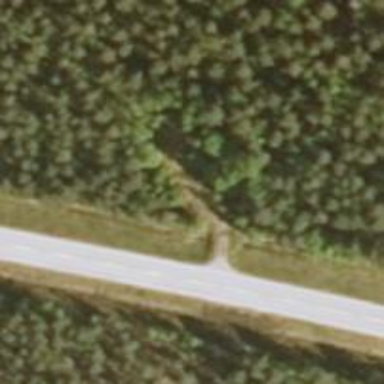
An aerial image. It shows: View of road.